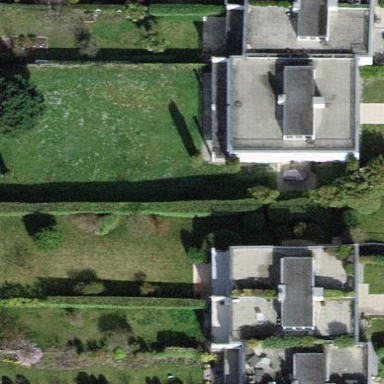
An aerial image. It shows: Garden surrounded by fence.